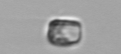
Label: Thalassiosira